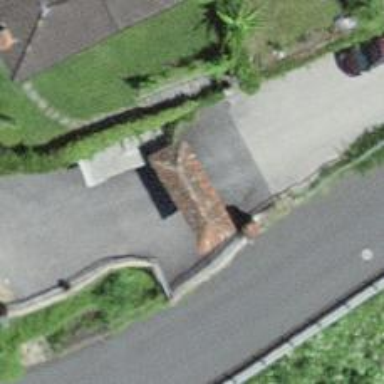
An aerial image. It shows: Gate.